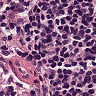
Metastatic tissue present: no